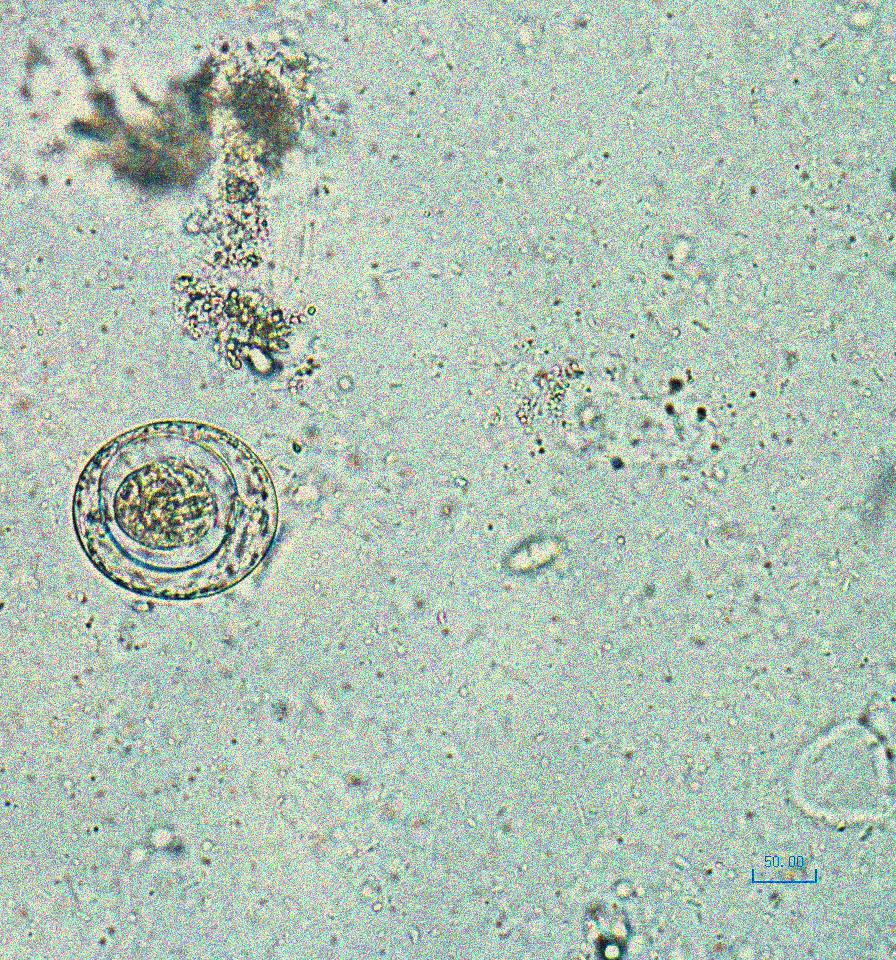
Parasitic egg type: Hymenolepis nana